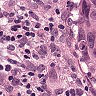
Metastatic tissue present: yes